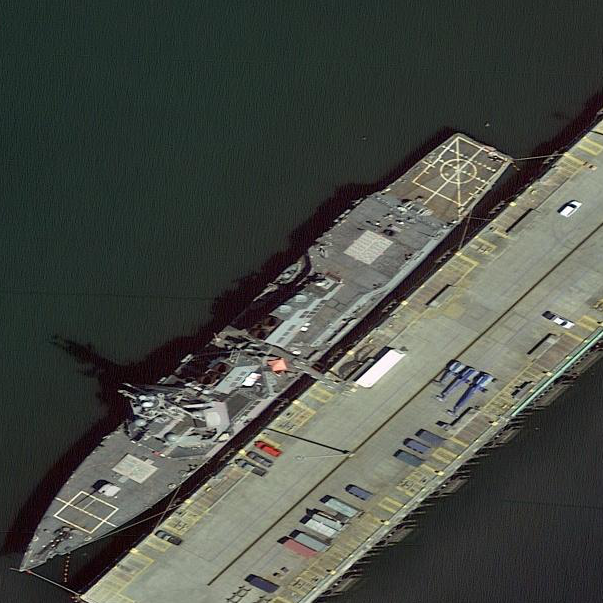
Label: Arleigh_Burke-class_destroyer